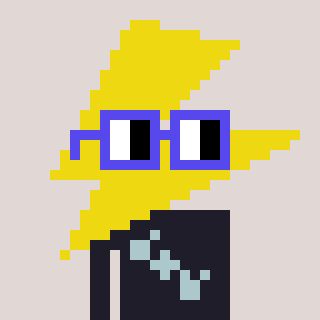
a pixel art character with square blue glasses, a lightning bolt-shaped head and a grayscale-colored body on a warm background